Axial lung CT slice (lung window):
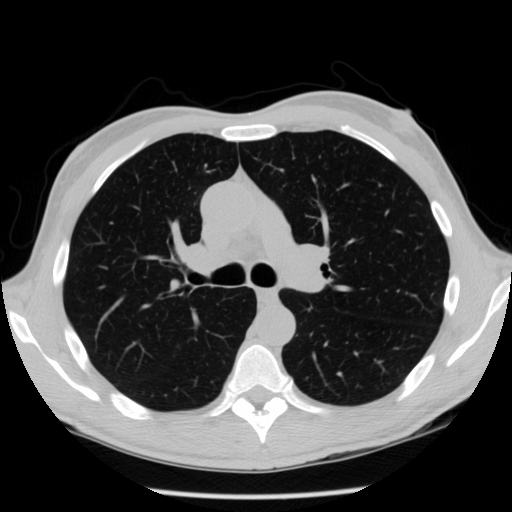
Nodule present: no